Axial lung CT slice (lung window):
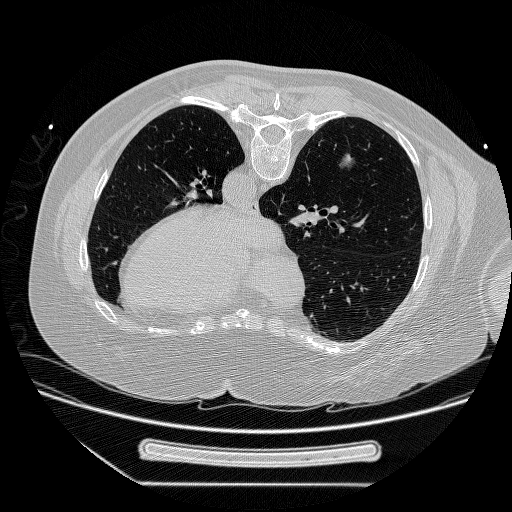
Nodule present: yes
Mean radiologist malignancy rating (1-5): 4.5